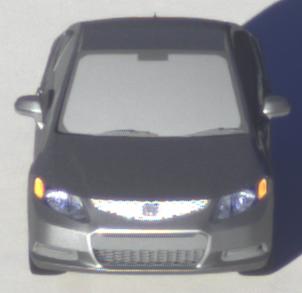
Make: Honda
Model: Civic Limousine 1.8
Detailed model: Civic (IX) Limousine
Model produced from: 2014/05
Model produced until: 2017/06
Doors: 4
Color: gray
Road condition: dry road
Daytime: sunrise or sunset
Contrast: high contrast